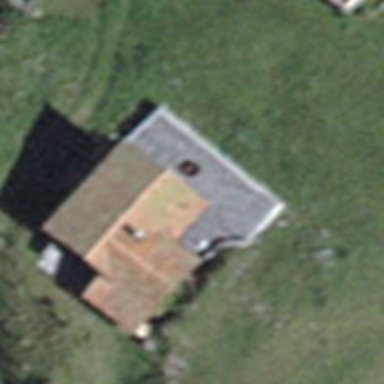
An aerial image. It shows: Hut.